Interaction volume radius: 5 \u00c5
Interaction volume height: 10 \u00c5
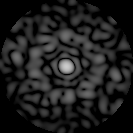
Disorder parameter: 0.8913